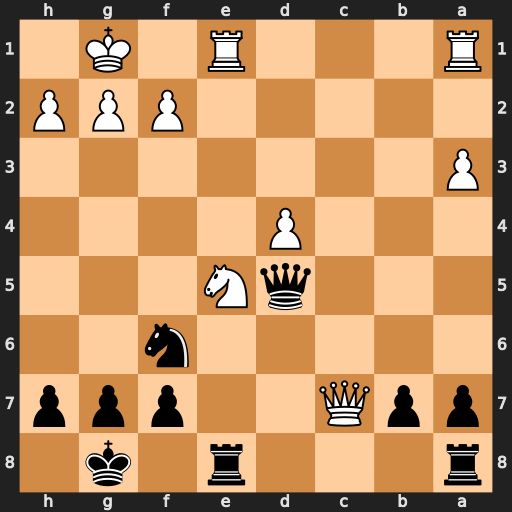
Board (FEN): r3r1k1/ppQ2ppp/5n2/3qN3/3P4/P7/5PPP/R3R1K1
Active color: b
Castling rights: -
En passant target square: -
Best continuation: Rac8 Qxf7+ Qxf7